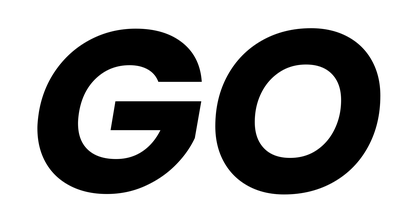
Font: Poppins-BoldItalic